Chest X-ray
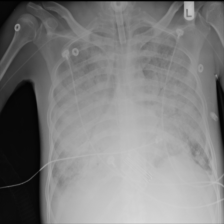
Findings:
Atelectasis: negative
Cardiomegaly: negative
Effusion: negative
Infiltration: negative
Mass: negative
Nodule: negative
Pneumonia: negative
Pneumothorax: negative
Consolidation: negative
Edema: negative
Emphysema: negative
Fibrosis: negative
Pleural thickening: negative
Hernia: negative